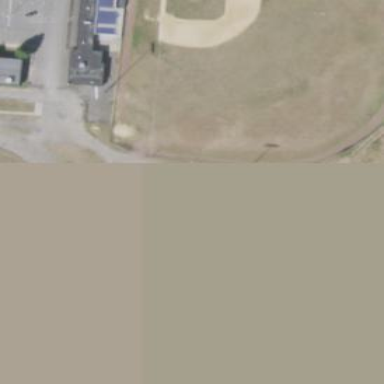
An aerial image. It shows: Baseball pitch for leisure land.